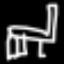
Label: chair